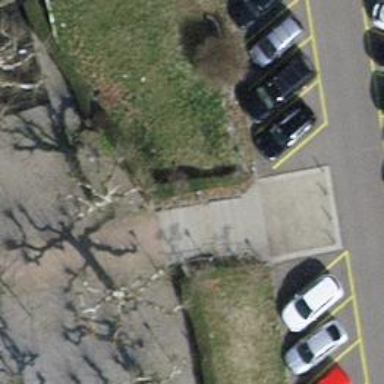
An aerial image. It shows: Set of steps on the road.